Question: I am studying Spring STS and trying to connect DB with JPA.
I am unfamiliar with Spring so I have problem in connecting DB.
'''
<dependency>
<groupId>org.springframework.boot</groupId>
<artifactId>spring-boot-starter-data-jpa</artifactId>
<version>1.3.2.RELEASE</version>
</dependency>
'''

'''
HTTP Status 500 - Servlet.init() for servlet appServlet threw exception
type Exception report
message Servlet.init() for servlet appServlet threw exception
description The server encountered an internal error that prevented it from fulfilling this request.
exception
javax.servlet.ServletException: Servlet.init() for servlet appServlet threw exception
org.apache.catalina.authenticator.AuthenticatorBase.invoke(AuthenticatorBase.java:502)
org.apache.catalina.valves.ErrorReportValve.invoke(ErrorReportValve.java:79)
org.apache.catalina.valves.AbstractAccessLogValve.invoke(AbstractAccessLogValve.java:616)
org.apache.catalina.connector.CoyoteAdapter.service(CoyoteAdapter.java:518)
org.apache.coyote.http11.AbstractHttp11Processor.process(AbstractHttp11Processor.java:1091)
org.apache.coyote.AbstractProtocol$AbstractConnectionHandler.process(AbstractProtocol.java:673)
org.apache.tomcat.util.net.JIoEndpoint$SocketProcessor.run(JIoEndpoint.java:277)
java.util.concurrent.ThreadPoolExecutor.runWorker(ThreadPoolExecutor.java:1142)
java.util.concurrent.ThreadPoolExecutor$Worker.run(ThreadPoolExecutor.java:617)
org.apache.tomcat.util.threads.TaskThread$WrappingRunnable.run(TaskThread.java:61)
java.lang.Thread.run(Thread.java:745)
root cause
java.lang.NoClassDefFoundError: org/springframework/beans/factory/NoUniqueBeanDefinitionException
java.lang.Class.getDeclaredMethods0(Native Method)
java.lang.Class.privateGetDeclaredMethods(Class.java:2701)
java.lang.Class.getDeclaredMethods(Class.java:1975)
org.springframework.core.type.StandardAnnotationMetadata.hasAnnotatedMethods(StandardAnnotationMetadata.java:159)
org.springframework.context.annotation.ConfigurationClassUtils.isLiteConfigurationCandidate(ConfigurationClassUtils.java:106)
org.springframework.context.annotation.ConfigurationClassUtils.checkConfigurationClassCandidate(ConfigurationClassUtils.java:87)
org.springframework.context.annotation.ConfigurationClassPostProcessor.processConfigBeanDefinitions(ConfigurationClassPostProcessor.java:233)
org.springframework.context.annotation.ConfigurationClassPostProcessor.postProcessBeanDefinitionRegistry(ConfigurationClassPostProcessor.java:203)
org.springframework.context.support.AbstractApplicationContext.invokeBeanFactoryPostProcessors(AbstractApplicationContext.java:617)
org.springframework.context.support.AbstractApplicationContext.refresh(AbstractApplicationContext.java:446)
org.springframework.web.servlet.FrameworkServlet.configureAndRefreshWebApplicationContext(FrameworkServlet.java:631)
org.springframework.web.servlet.FrameworkServlet.createWebApplicationContext(FrameworkServlet.java:588)
org.springframework.web.servlet.FrameworkServlet.createWebApplicationContext(FrameworkServlet.java:645)
org.springframework.web.servlet.FrameworkServlet.initWebApplicationContext(FrameworkServlet.java:508)
org.springframework.web.servlet.FrameworkServlet.initServletBean(FrameworkServlet.java:449)
org.springframework.web.servlet.HttpServletBean.init(HttpServletBean.java:133)
javax.servlet.GenericServlet.init(GenericServlet.java:158)
org.apache.catalina.authenticator.AuthenticatorBase.invoke(AuthenticatorBase.java:502)
org.apache.catalina.valves.ErrorReportValve.invoke(ErrorReportValve.java:79)
org.apache.catalina.valves.AbstractAccessLogValve.invoke(AbstractAccessLogValve.java:616)
org.apache.catalina.connector.CoyoteAdapter.service(CoyoteAdapter.java:518)
org.apache.coyote.http11.AbstractHttp11Processor.process(AbstractHttp11Processor.java:1091)
org.apache.coyote.AbstractProtocol$AbstractConnectionHandler.process(AbstractProtocol.java:673)
org.apache.tomcat.util.net.JIoEndpoint$SocketProcessor.run(JIoEndpoint.java:277)
java.util.concurrent.ThreadPoolExecutor.runWorker(ThreadPoolExecutor.java:1142)
java.util.concurrent.ThreadPoolExecutor$Worker.run(ThreadPoolExecutor.java:617)
org.apache.tomcat.util.threads.TaskThread$WrappingRunnable.run(TaskThread.java:61)
java.lang.Thread.run(Thread.java:745)
root cause
java.lang.ClassNotFoundException: org.springframework.beans.factory.NoUniqueBeanDefinitionException
org.apache.catalina.loader.WebappClassLoaderBase.loadClass(WebappClassLoaderBase.java:1332)
org.apache.catalina.loader.WebappClassLoaderBase.loadClass(WebappClassLoaderBase.java:1166)
java.lang.Class.getDeclaredMethods0(Native Method)
java.lang.Class.privateGetDeclaredMethods(Class.java:2701)
java.lang.Class.getDeclaredMethods(Class.java:1975)
org.springframework.core.type.StandardAnnotationMetadata.hasAnnotatedMethods(StandardAnnotationMetadata.java:159)
org.springframework.context.annotation.ConfigurationClassUtils.isLiteConfigurationCandidate(ConfigurationClassUtils.java:106)
org.springframework.context.annotation.ConfigurationClassUtils.checkConfigurationClassCandidate(ConfigurationClassUtils.java:87)
org.springframework.context.annotation.ConfigurationClassPostProcessor.processConfigBeanDefinitions(ConfigurationClassPostProcessor.java:233)
org.springframework.context.annotation.ConfigurationClassPostProcessor.postProcessBeanDefinitionRegistry(ConfigurationClassPostProcessor.java:203)
org.springframework.context.support.AbstractApplicationContext.invokeBeanFactoryPostProcessors(AbstractApplicationContext.java:617)
org.springframework.context.support.AbstractApplicationContext.refresh(AbstractApplicationContext.java:446)
org.springframework.web.servlet.FrameworkServlet.configureAndRefreshWebApplicationContext(FrameworkServlet.java:631)
org.springframework.web.servlet.FrameworkServlet.createWebApplicationContext(FrameworkServlet.java:588)
org.springframework.web.servlet.FrameworkServlet.createWebApplicationContext(FrameworkServlet.java:645)
org.springframework.web.servlet.FrameworkServlet.initWebApplicationContext(FrameworkServlet.java:508)
org.springframework.web.servlet.FrameworkServlet.initServletBean(FrameworkServlet.java:449)
org.springframework.web.servlet.HttpServletBean.init(HttpServletBean.java:133)
javax.servlet.GenericServlet.init(GenericServlet.java:158)
org.apache.catalina.authenticator.AuthenticatorBase.invoke(AuthenticatorBase.java:502)
org.apache.catalina.valves.ErrorReportValve.invoke(ErrorReportValve.java:79)
org.apache.catalina.valves.AbstractAccessLogValve.invoke(AbstractAccessLogValve.java:616)
org.apache.catalina.connector.CoyoteAdapter.service(CoyoteAdapter.java:518)
org.apache.coyote.http11.AbstractHttp11Processor.process(AbstractHttp11Processor.java:1091)
org.apache.coyote.AbstractProtocol$AbstractConnectionHandler.process(AbstractProtocol.java:673)
org.apache.tomcat.util.net.JIoEndpoint$SocketProcessor.run(JIoEndpoint.java:277)
java.util.concurrent.ThreadPoolExecutor.runWorker(ThreadPoolExecutor.java:1142)
java.util.concurrent.ThreadPoolExecutor$Worker.run(ThreadPoolExecutor.java:617)
org.apache.tomcat.util.threads.TaskThread$WrappingRunnable.run(TaskThread.java:61)
java.lang.Thread.run(Thread.java:745)
note The full stack trace of the root cause is available in the Pivotal tc Runtime 3.1.2.RELEASE/8.0.26.B.RELEASE logs.
Pivotal tc Runtime 3.1.2.RELEASE/8.0.26.B.RELEASE
'''
How can i solve this problem?
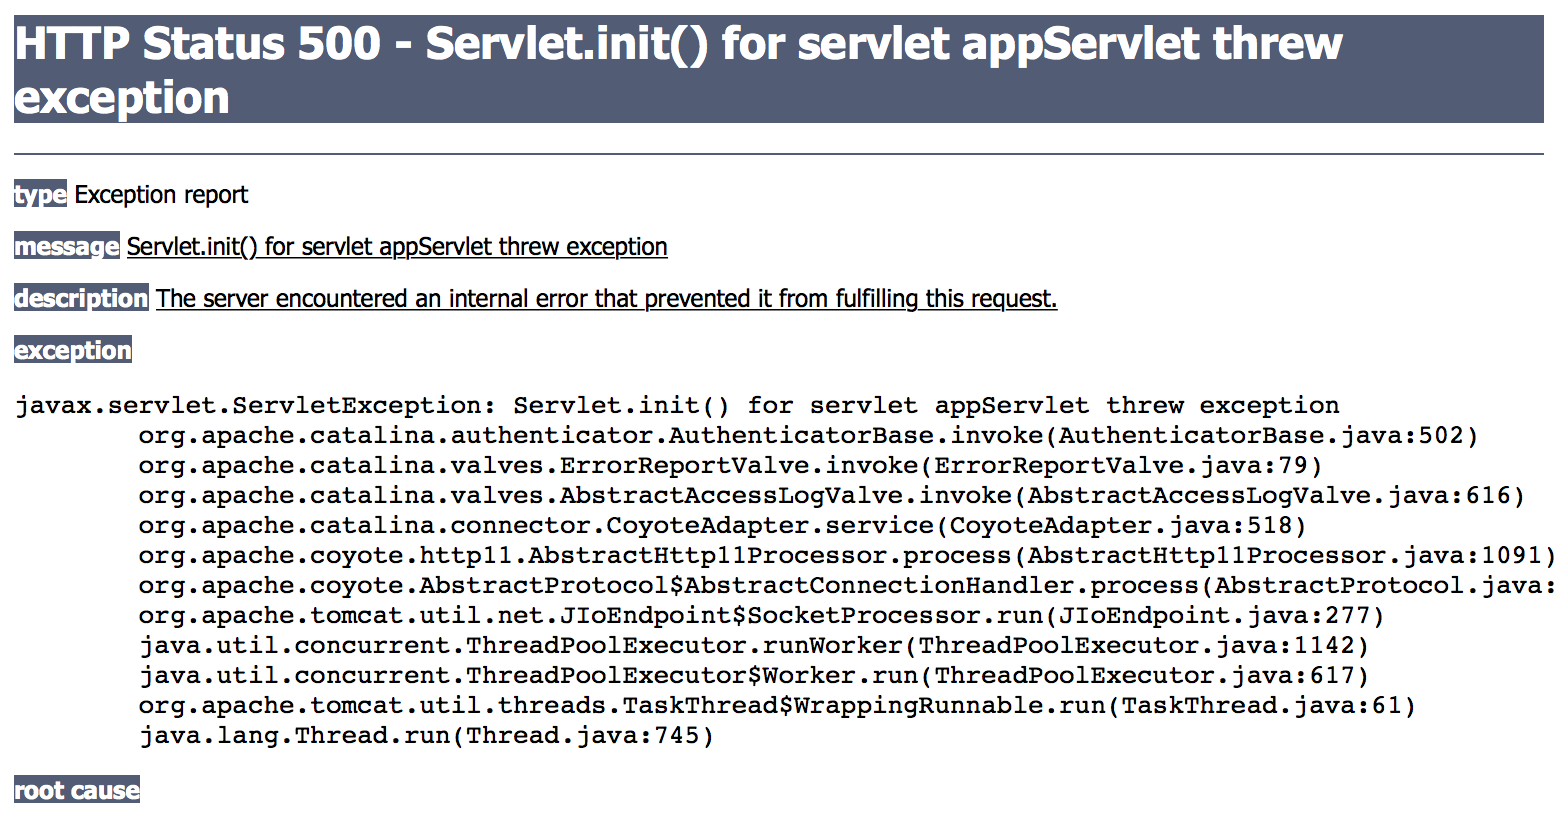
Answer: try to add spring-beans to your pom.xml
'''
<dependency>
<groupId>org.springframework</groupId>
<artifactId>spring-beans</artifactId>
<version>4.2.4.RELEASE</version>
</dependency>
'''